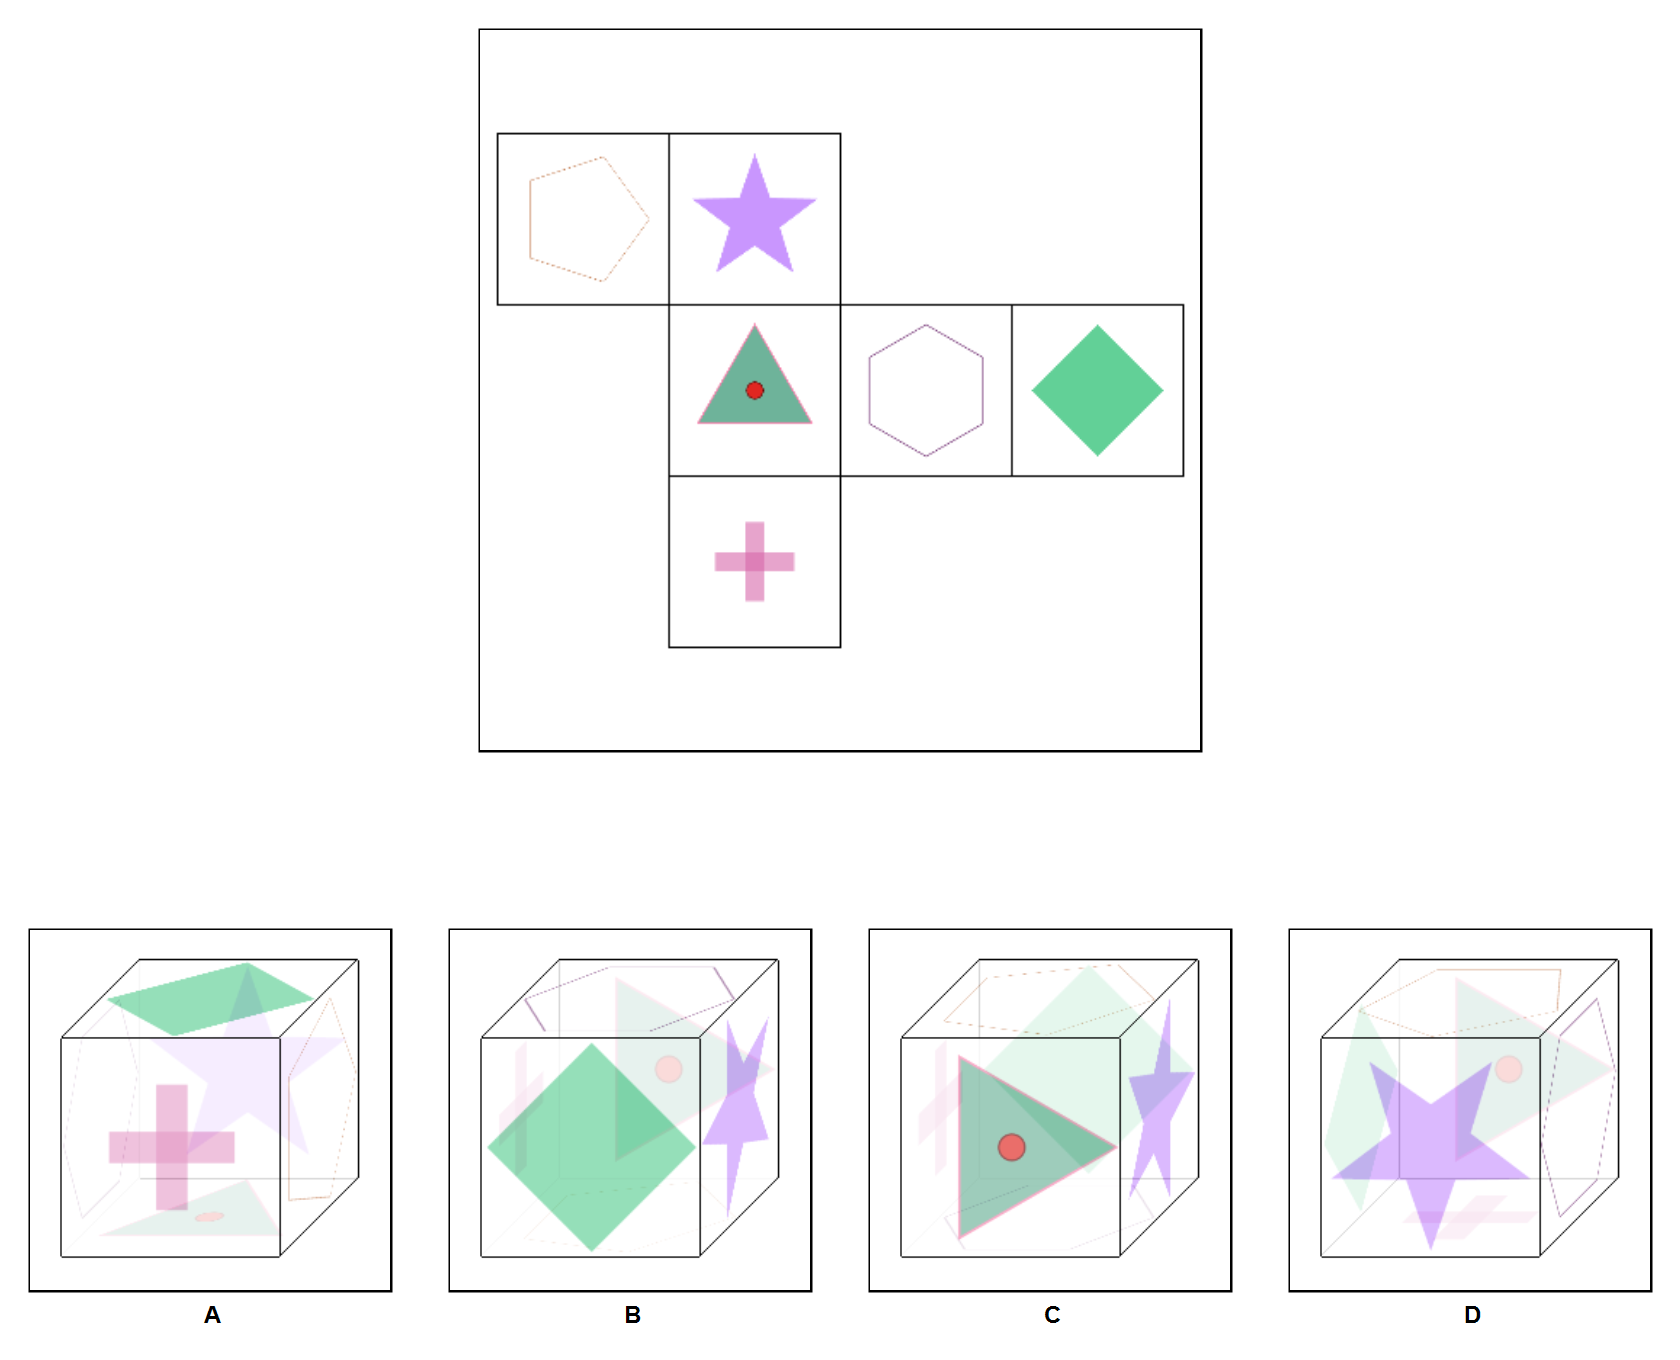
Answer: D